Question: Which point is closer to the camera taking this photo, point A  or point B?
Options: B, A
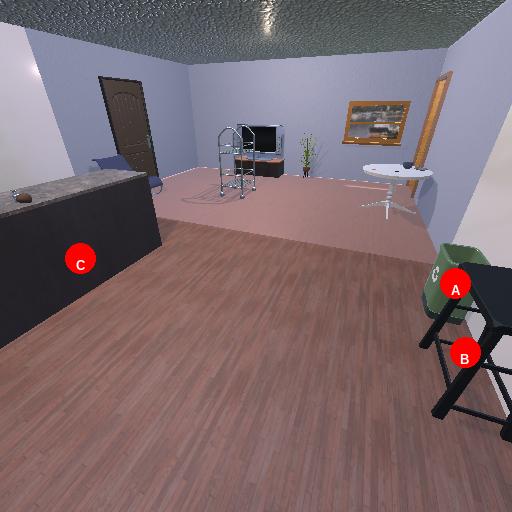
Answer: B